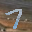
Label: 7